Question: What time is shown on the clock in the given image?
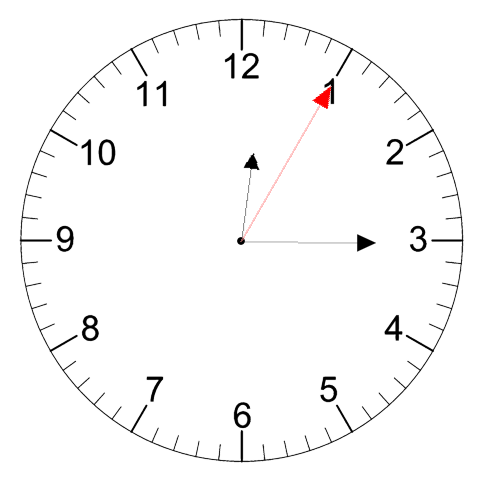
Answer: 12:15:05